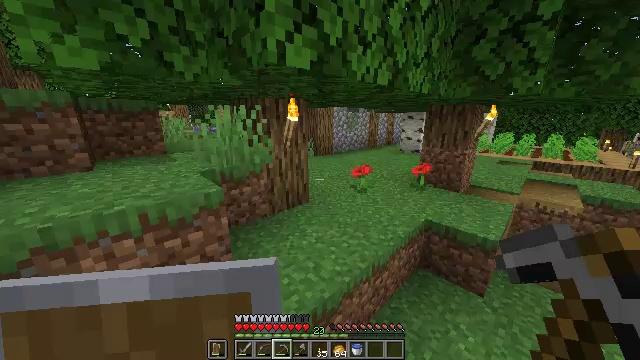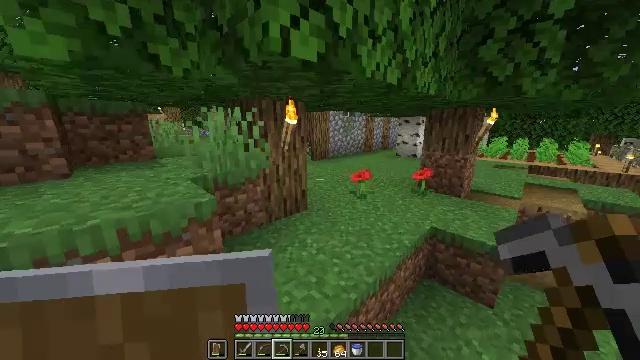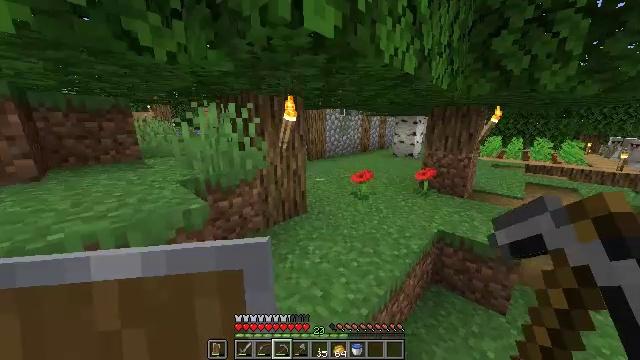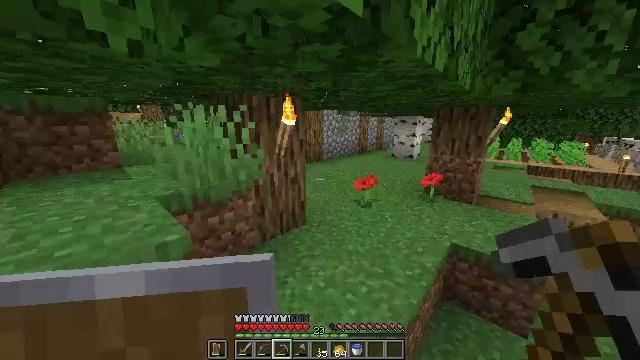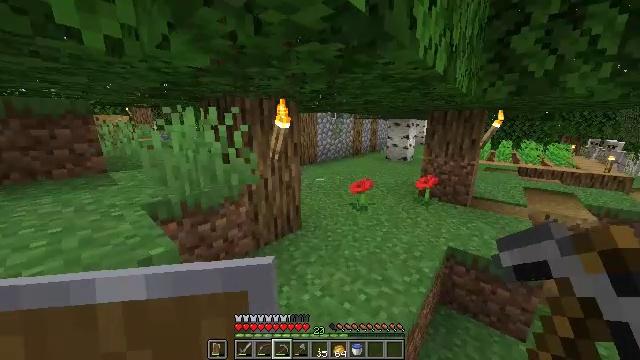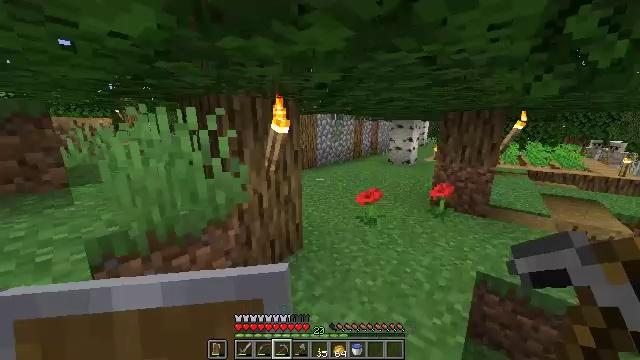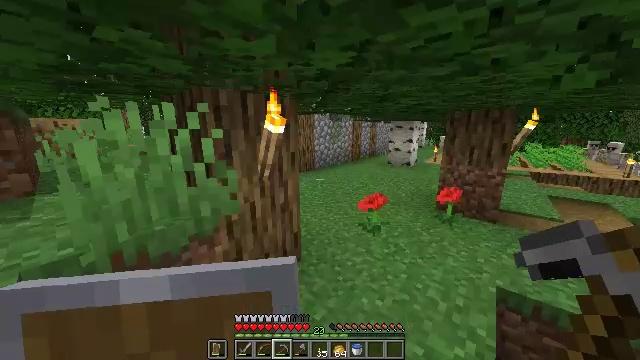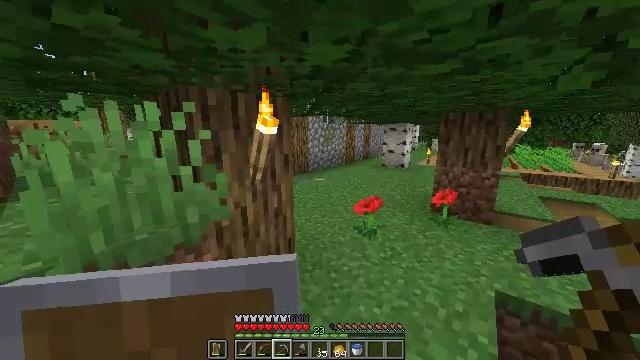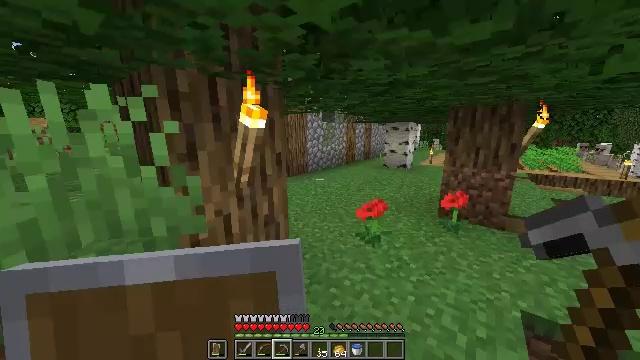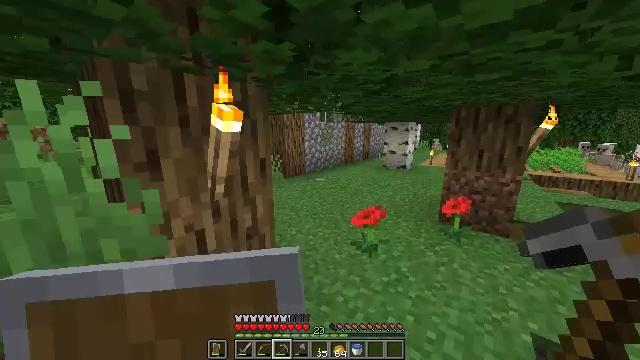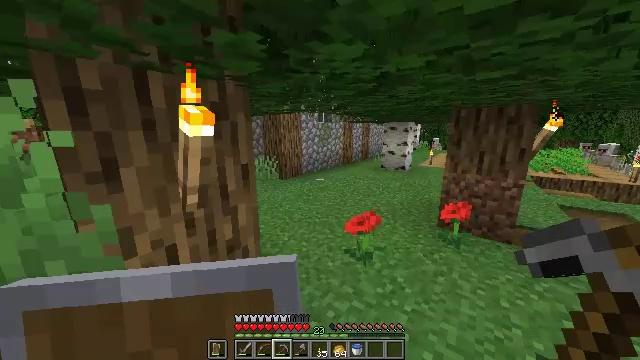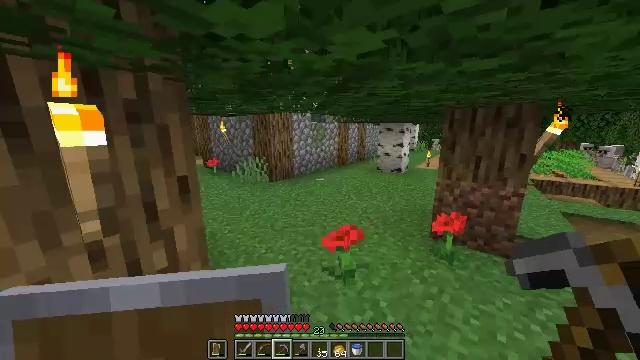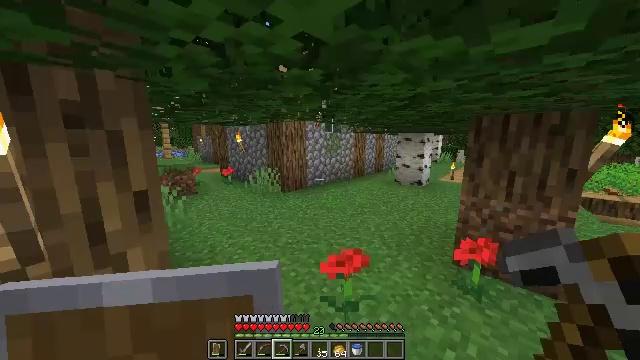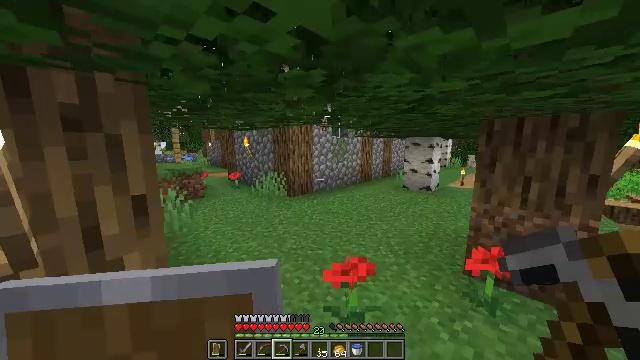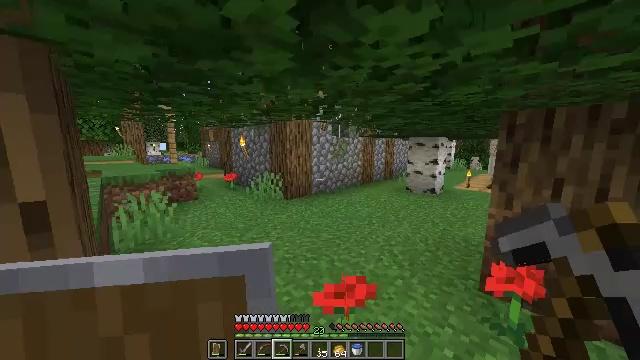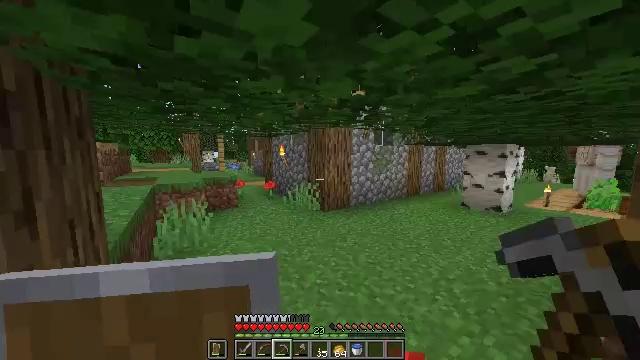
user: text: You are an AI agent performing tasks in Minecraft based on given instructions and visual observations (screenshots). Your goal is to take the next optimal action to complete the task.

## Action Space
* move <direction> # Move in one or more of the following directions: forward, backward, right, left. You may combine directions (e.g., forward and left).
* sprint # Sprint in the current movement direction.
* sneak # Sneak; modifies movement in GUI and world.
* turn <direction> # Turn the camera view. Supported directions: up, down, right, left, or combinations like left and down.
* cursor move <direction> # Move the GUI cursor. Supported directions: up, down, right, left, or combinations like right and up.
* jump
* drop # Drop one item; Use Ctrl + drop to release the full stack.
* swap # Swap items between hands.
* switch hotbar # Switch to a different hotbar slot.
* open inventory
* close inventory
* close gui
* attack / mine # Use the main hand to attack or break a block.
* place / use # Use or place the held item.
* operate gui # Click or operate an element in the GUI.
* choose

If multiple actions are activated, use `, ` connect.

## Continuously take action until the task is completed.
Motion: motion action
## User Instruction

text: Craft a magenta bed.
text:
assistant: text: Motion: move forward and move left, turn right and up
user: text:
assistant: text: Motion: move forward, turn right
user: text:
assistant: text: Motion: move forward, sprint, turn right
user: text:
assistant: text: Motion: move forward, sprint, turn right
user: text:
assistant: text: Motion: move forward
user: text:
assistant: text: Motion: move forward
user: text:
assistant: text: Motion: move forward, turn right
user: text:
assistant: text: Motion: move forward and move right
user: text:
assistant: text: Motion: move forward and move right
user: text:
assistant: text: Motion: move forward and move right
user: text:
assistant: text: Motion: move forward and move right
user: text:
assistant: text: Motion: move forward, turn left and up
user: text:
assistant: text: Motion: move forward, turn left and up
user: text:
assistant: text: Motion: move forward
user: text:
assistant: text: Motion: move forward, turn left and up
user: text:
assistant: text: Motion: move forward, turn left and up
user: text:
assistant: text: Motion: move forward, turn left
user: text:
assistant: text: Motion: move forward, turn left
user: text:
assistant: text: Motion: move forward, sprint, turn left
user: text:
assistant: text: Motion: move forward, sprint
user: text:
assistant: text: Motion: move forward, sprint
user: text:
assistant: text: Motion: move forward
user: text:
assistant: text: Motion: move forward
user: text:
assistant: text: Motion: move forward
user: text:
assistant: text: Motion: move forward
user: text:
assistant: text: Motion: move forward
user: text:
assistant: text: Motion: move forward
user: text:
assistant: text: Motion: move forward
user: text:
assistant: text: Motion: move forward
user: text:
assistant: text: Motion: move forward